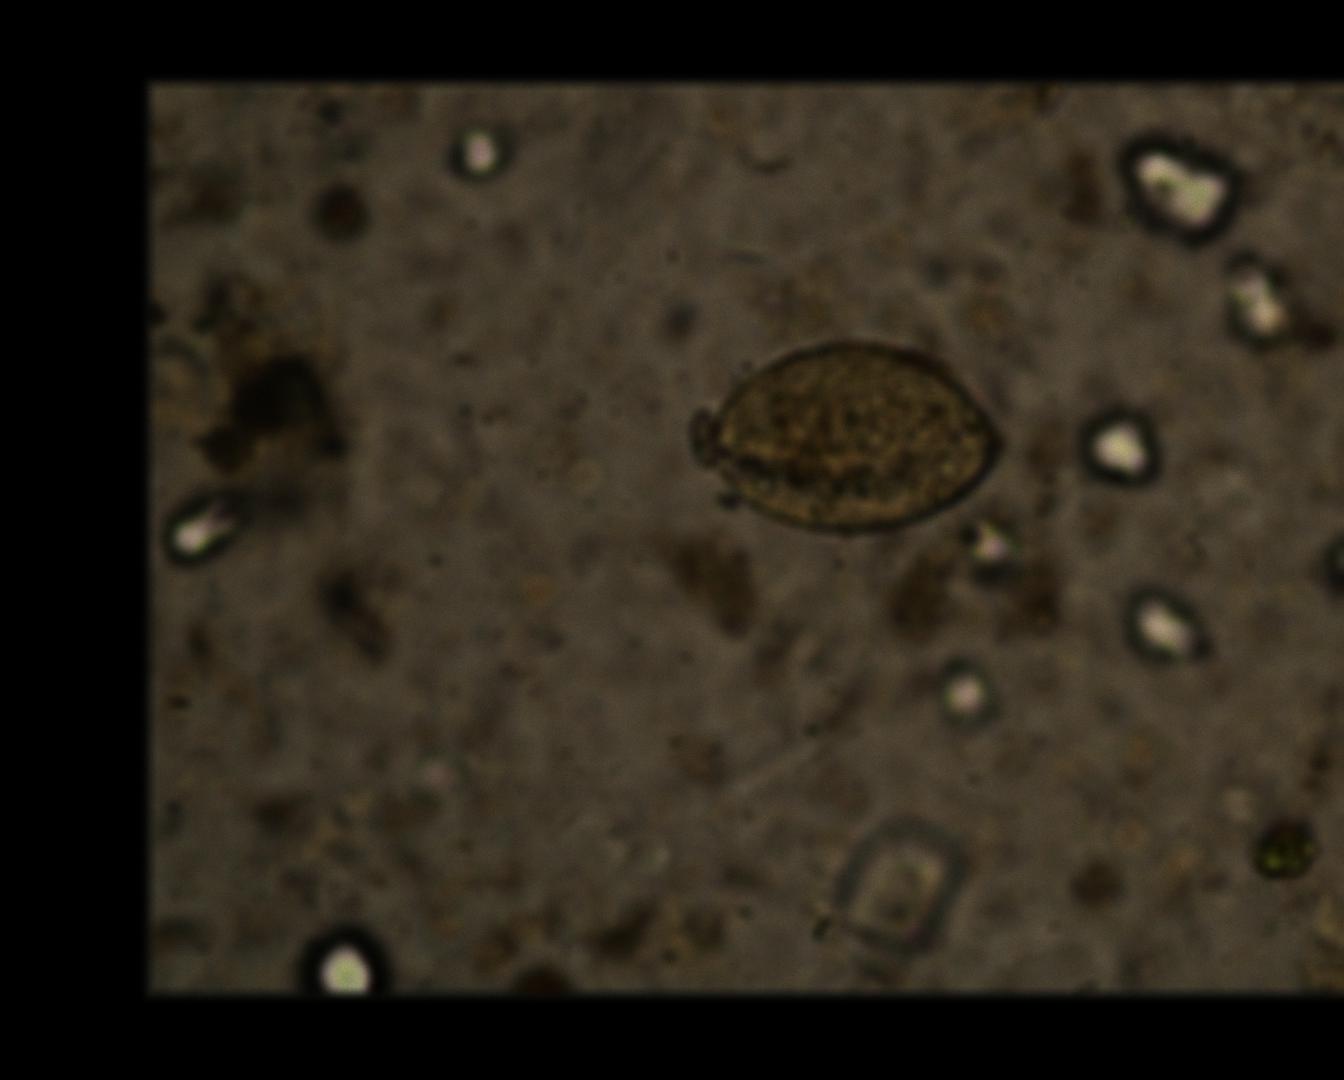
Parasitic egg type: Fasciolopsis buski